一年级 · 算术
（6 分）看图列式计算。

(1)

18 个

$\square 0 \square-\square$

(2)

$\square \bigcirc \square=\square$
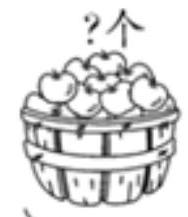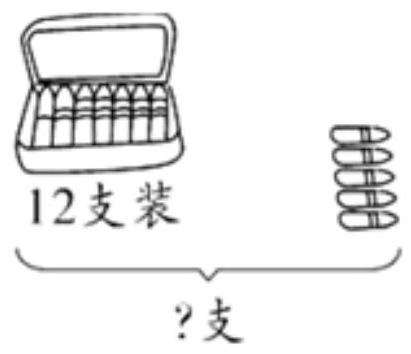
答案: (1) $18-4=14$

(2) $12+5=16$